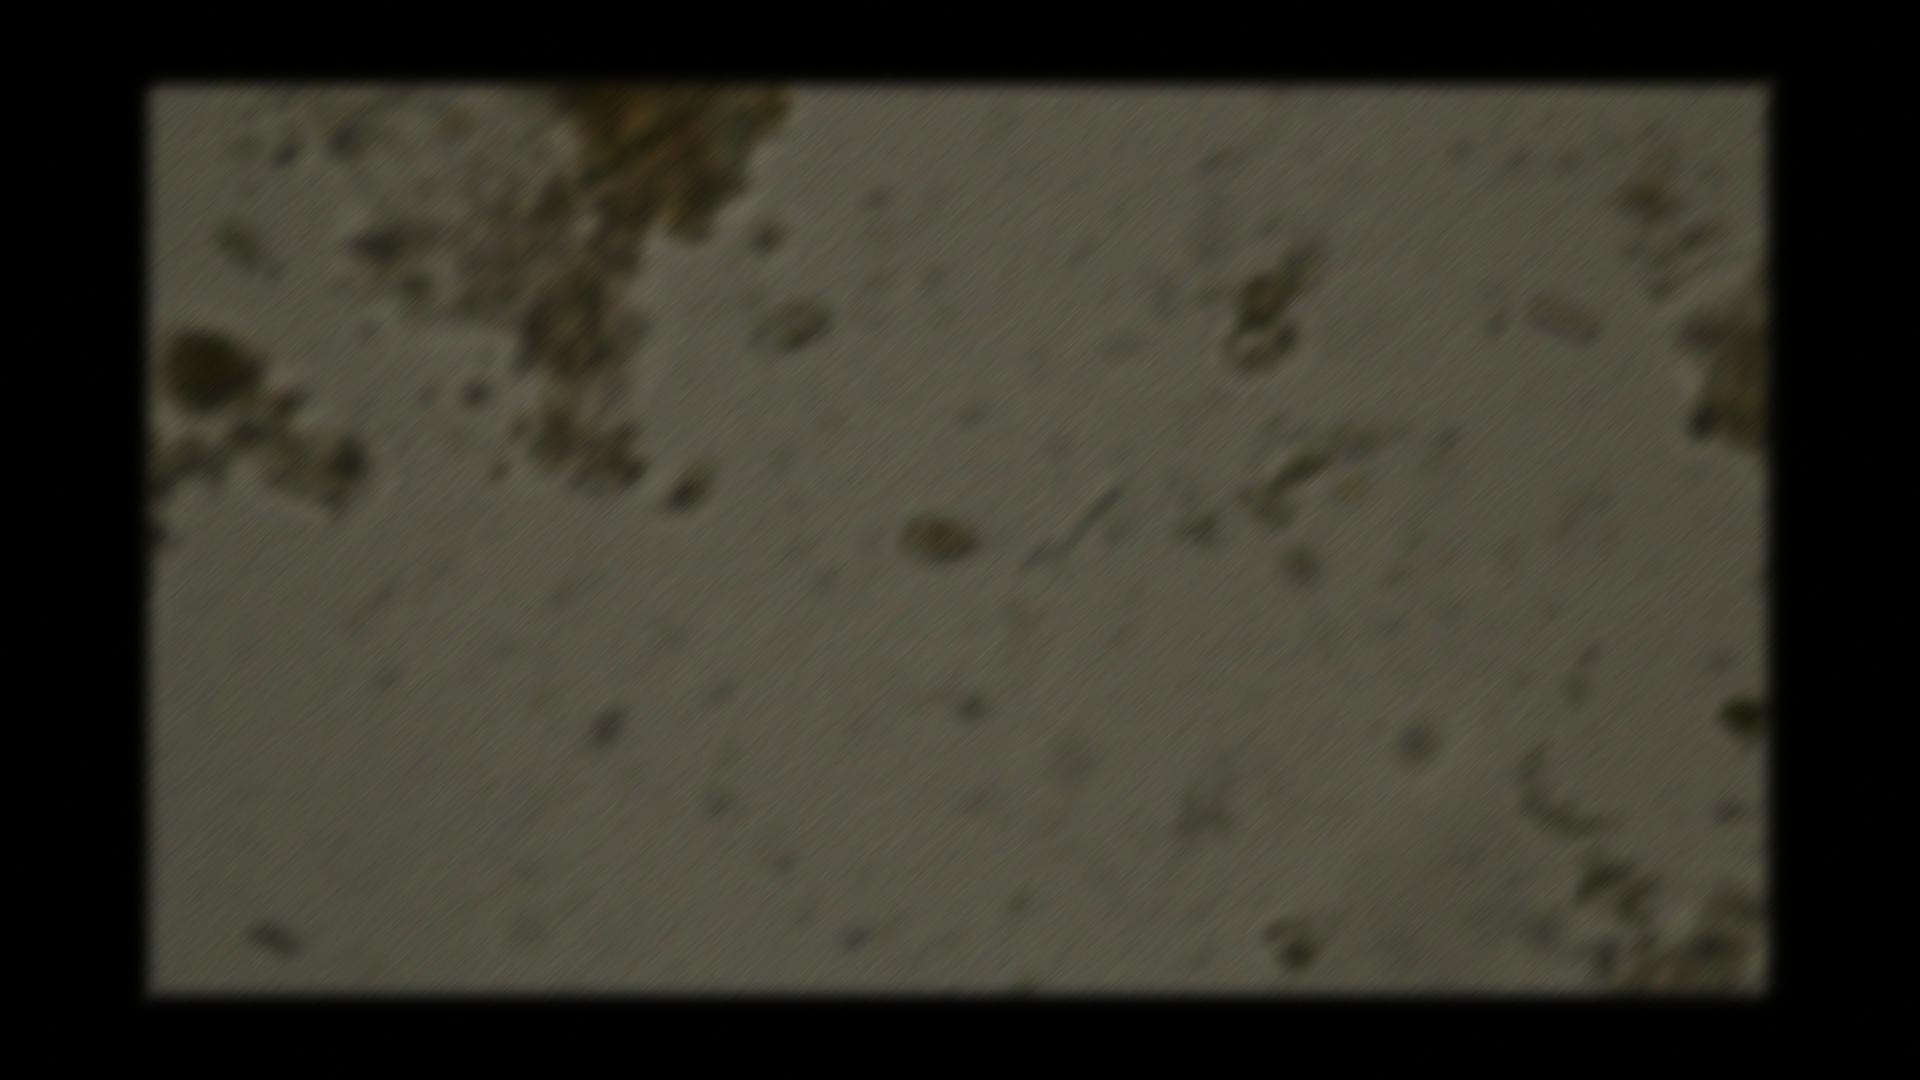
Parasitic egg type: Opisthorchis viverrine